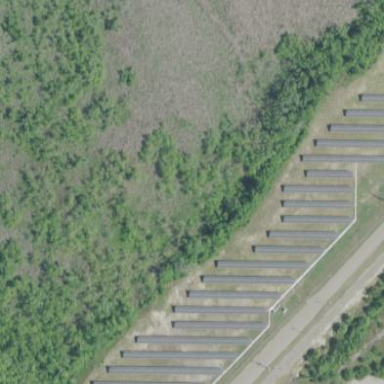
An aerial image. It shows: Solar power generator using photovoltaic panels.